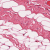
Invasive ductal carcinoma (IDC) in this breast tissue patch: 0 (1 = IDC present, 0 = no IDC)